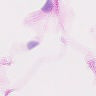
Metastatic tissue present: no